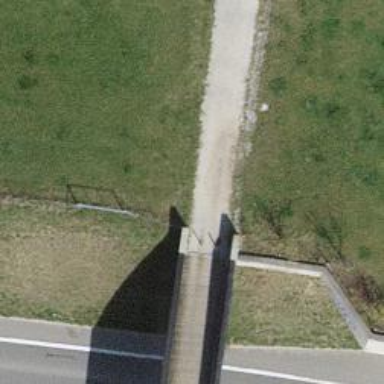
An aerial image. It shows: Bollard.